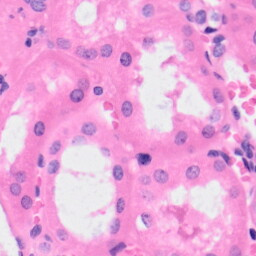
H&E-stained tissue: Kidney